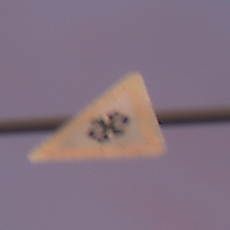
Verkehrszeichen: SchneeOderEisglaette
Umgebung: Outdoor, Urban
Tageszeit: SunriseSunset
Wetter: PartlyCloudy
Licht: Natural
Jahreszeit: NotSpecified
Kontrast: MediumContrast